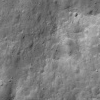
Atmospheric dust classification: not_dusty